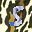
Label: 5